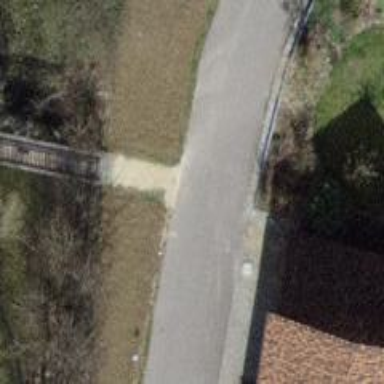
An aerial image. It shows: Path leading to bridge with beam structure.